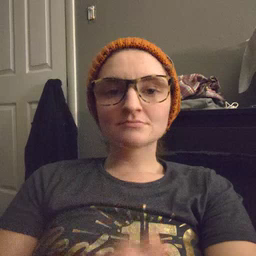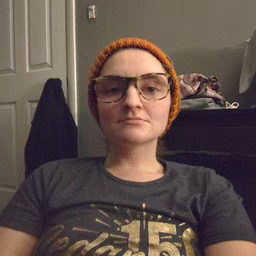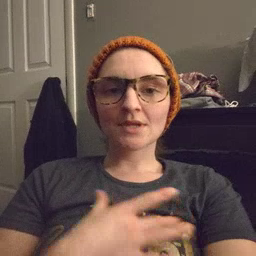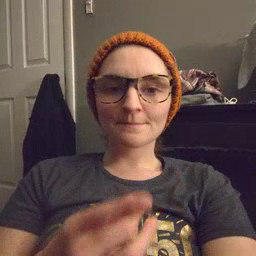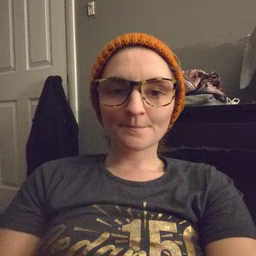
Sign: like